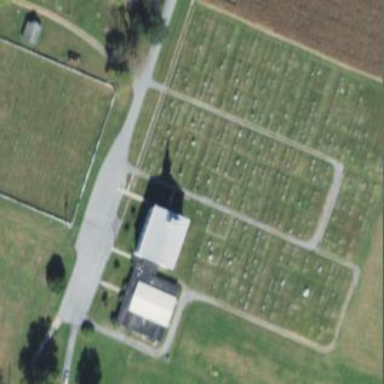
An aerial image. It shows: Cemetery.